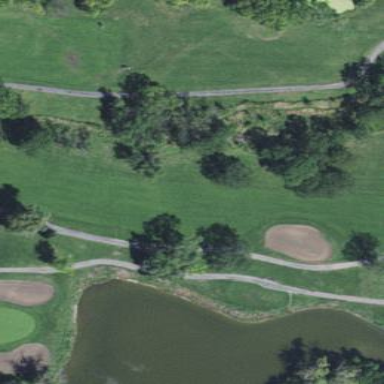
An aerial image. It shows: Scenic golf fairway.